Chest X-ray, AP view. Patient: 45 years old, sex M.
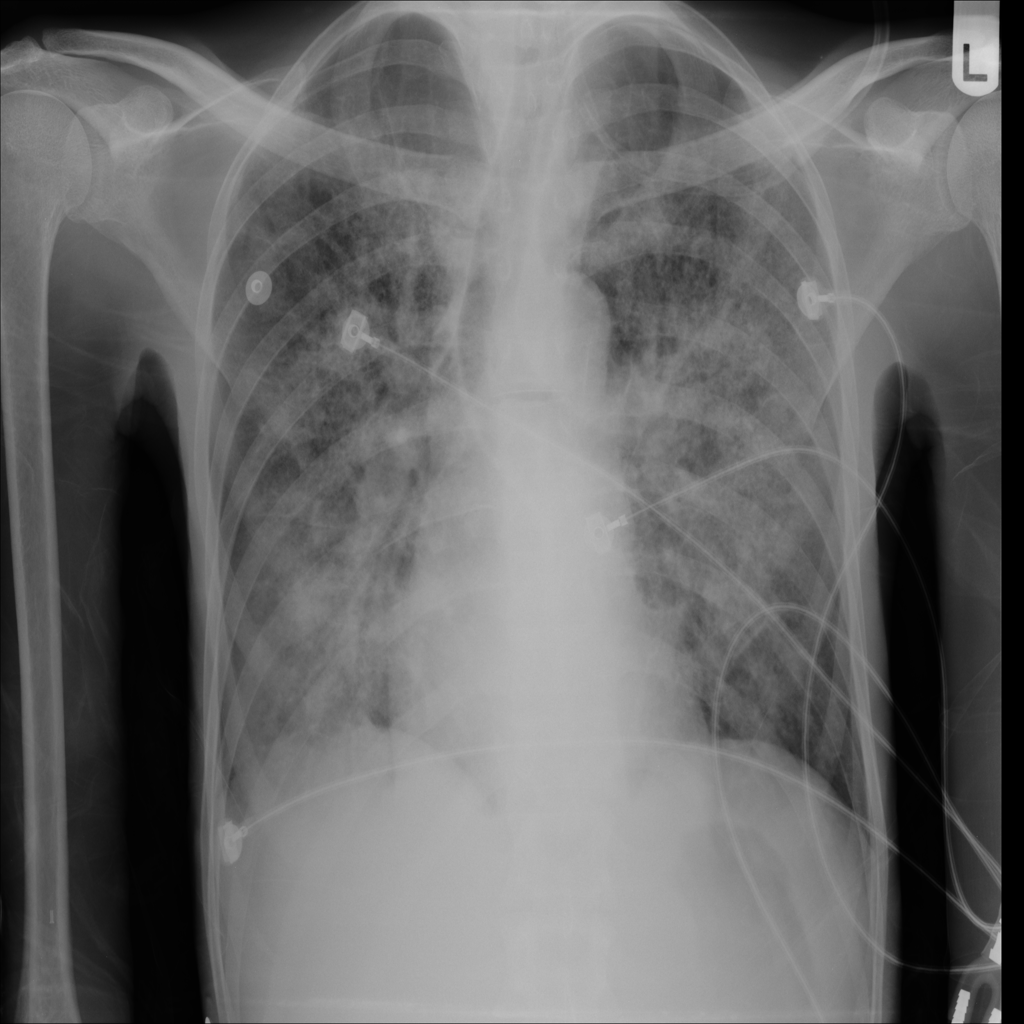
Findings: Consolidation, Infiltration